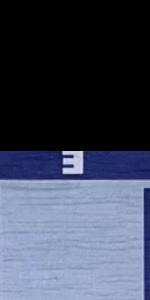
Label: Empty